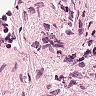
Metastatic tissue present: no